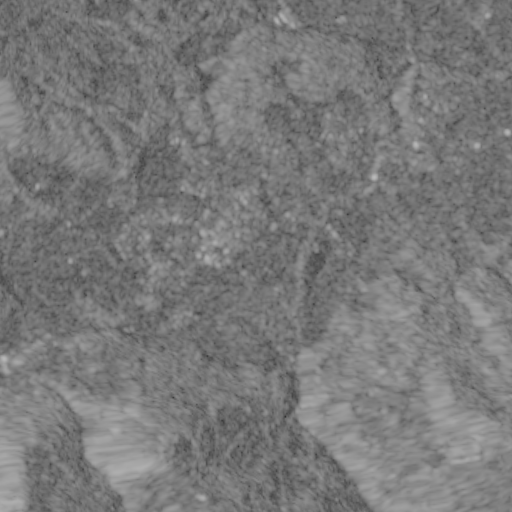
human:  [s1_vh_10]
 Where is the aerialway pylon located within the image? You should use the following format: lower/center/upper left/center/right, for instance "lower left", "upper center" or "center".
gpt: The aerialway pylon is located in the lower center of the image.
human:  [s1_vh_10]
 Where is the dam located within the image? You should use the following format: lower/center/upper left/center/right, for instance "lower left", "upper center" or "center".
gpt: The dam is located in the lower left of the image.
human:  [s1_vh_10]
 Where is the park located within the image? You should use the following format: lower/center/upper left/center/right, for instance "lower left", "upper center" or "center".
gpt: There is no park in the image.

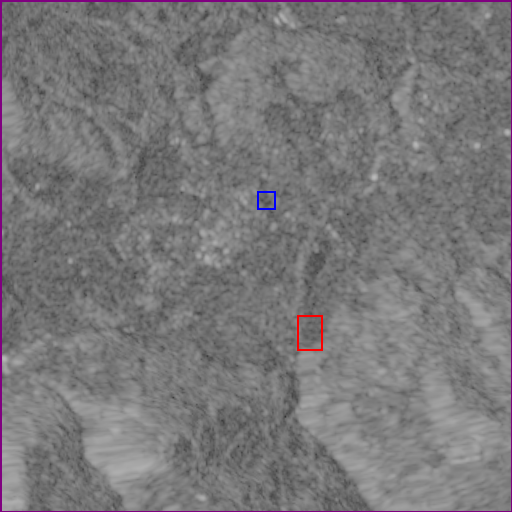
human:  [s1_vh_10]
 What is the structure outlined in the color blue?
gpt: The structure outlined in blue is a park.
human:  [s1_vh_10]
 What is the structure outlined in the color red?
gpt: The structure outlined in red is a parking lot.
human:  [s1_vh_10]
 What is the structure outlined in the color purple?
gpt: The structure outlined in purple is a ski resort.
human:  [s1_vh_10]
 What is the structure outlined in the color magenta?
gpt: There is no magenta outline.